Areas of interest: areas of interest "Badminton Court"
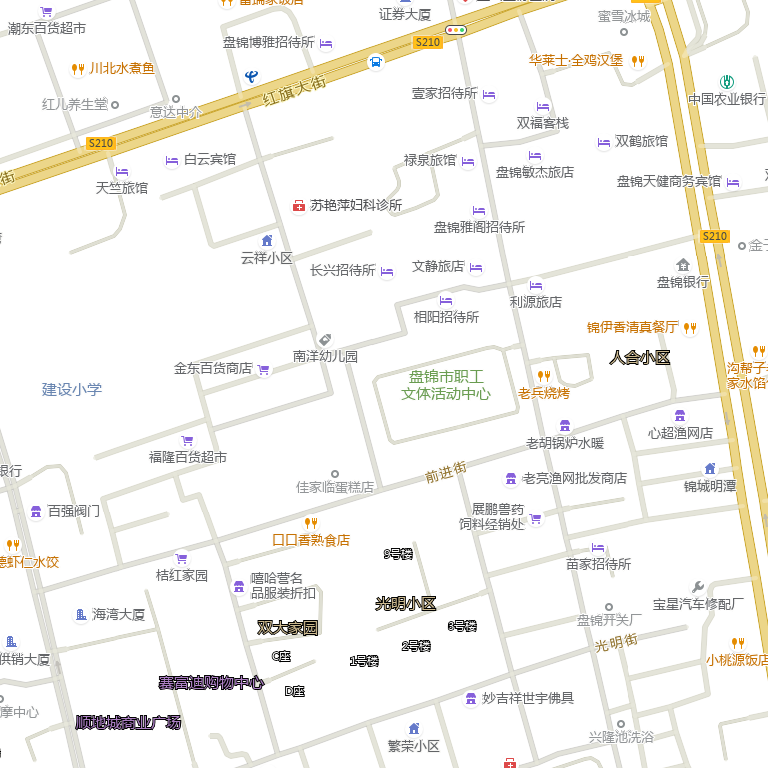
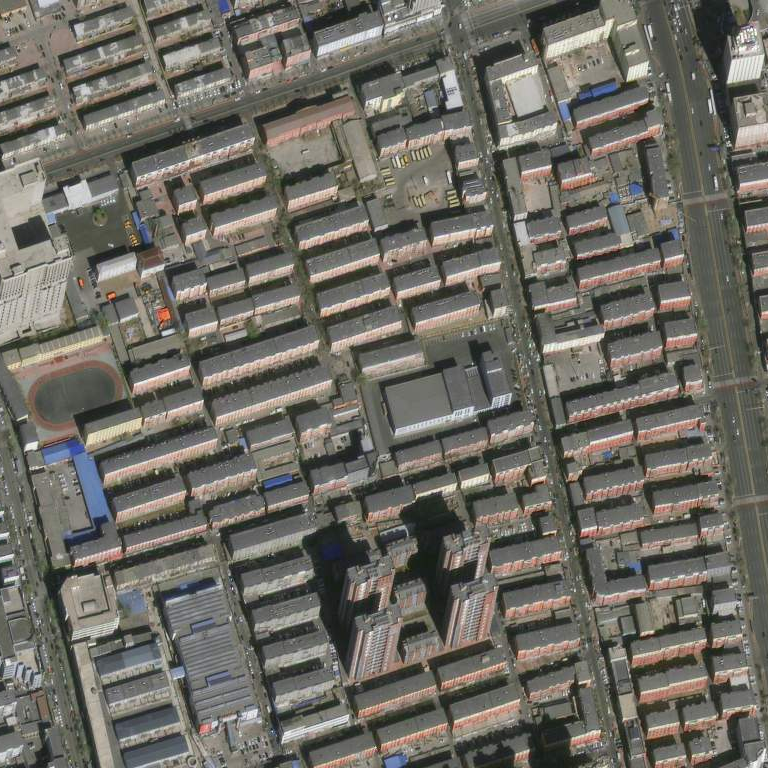